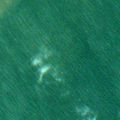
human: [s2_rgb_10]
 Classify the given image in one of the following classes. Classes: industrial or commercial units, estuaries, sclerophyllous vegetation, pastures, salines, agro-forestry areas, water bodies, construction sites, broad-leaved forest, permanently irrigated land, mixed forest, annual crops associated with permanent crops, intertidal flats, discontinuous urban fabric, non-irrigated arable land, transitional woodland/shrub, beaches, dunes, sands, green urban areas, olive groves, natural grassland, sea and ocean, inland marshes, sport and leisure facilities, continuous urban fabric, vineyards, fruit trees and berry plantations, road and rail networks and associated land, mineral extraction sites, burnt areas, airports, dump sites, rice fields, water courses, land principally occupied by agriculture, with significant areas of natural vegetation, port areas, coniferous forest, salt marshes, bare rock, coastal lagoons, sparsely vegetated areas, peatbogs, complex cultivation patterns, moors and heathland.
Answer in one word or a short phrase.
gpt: sea and ocean